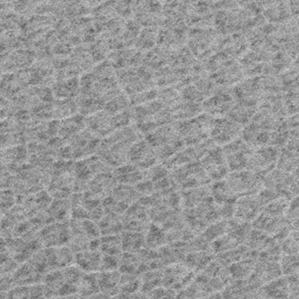
Label: frost